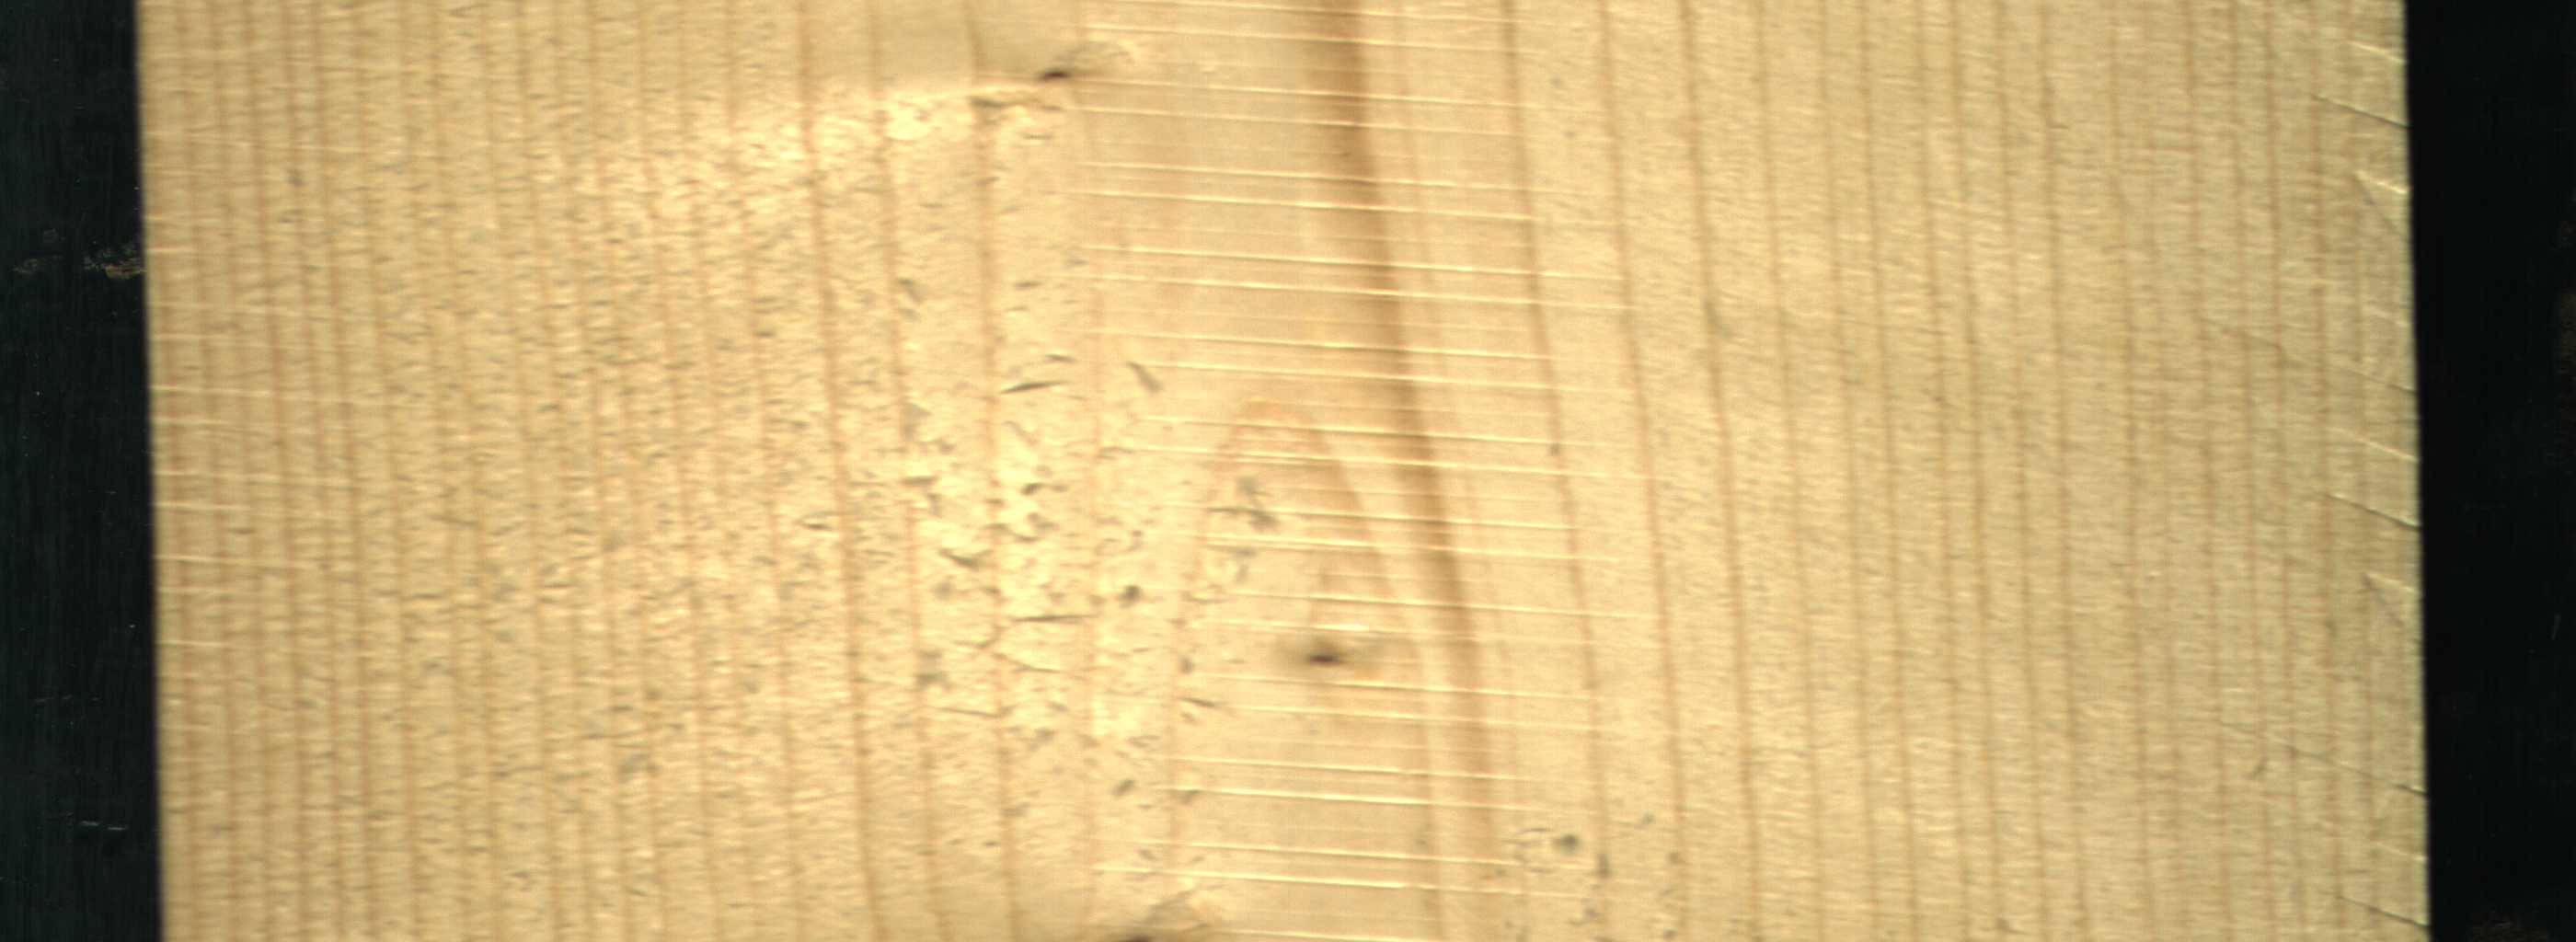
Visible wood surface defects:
Live_Knot
Live_Knot
Live_Knot